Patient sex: M
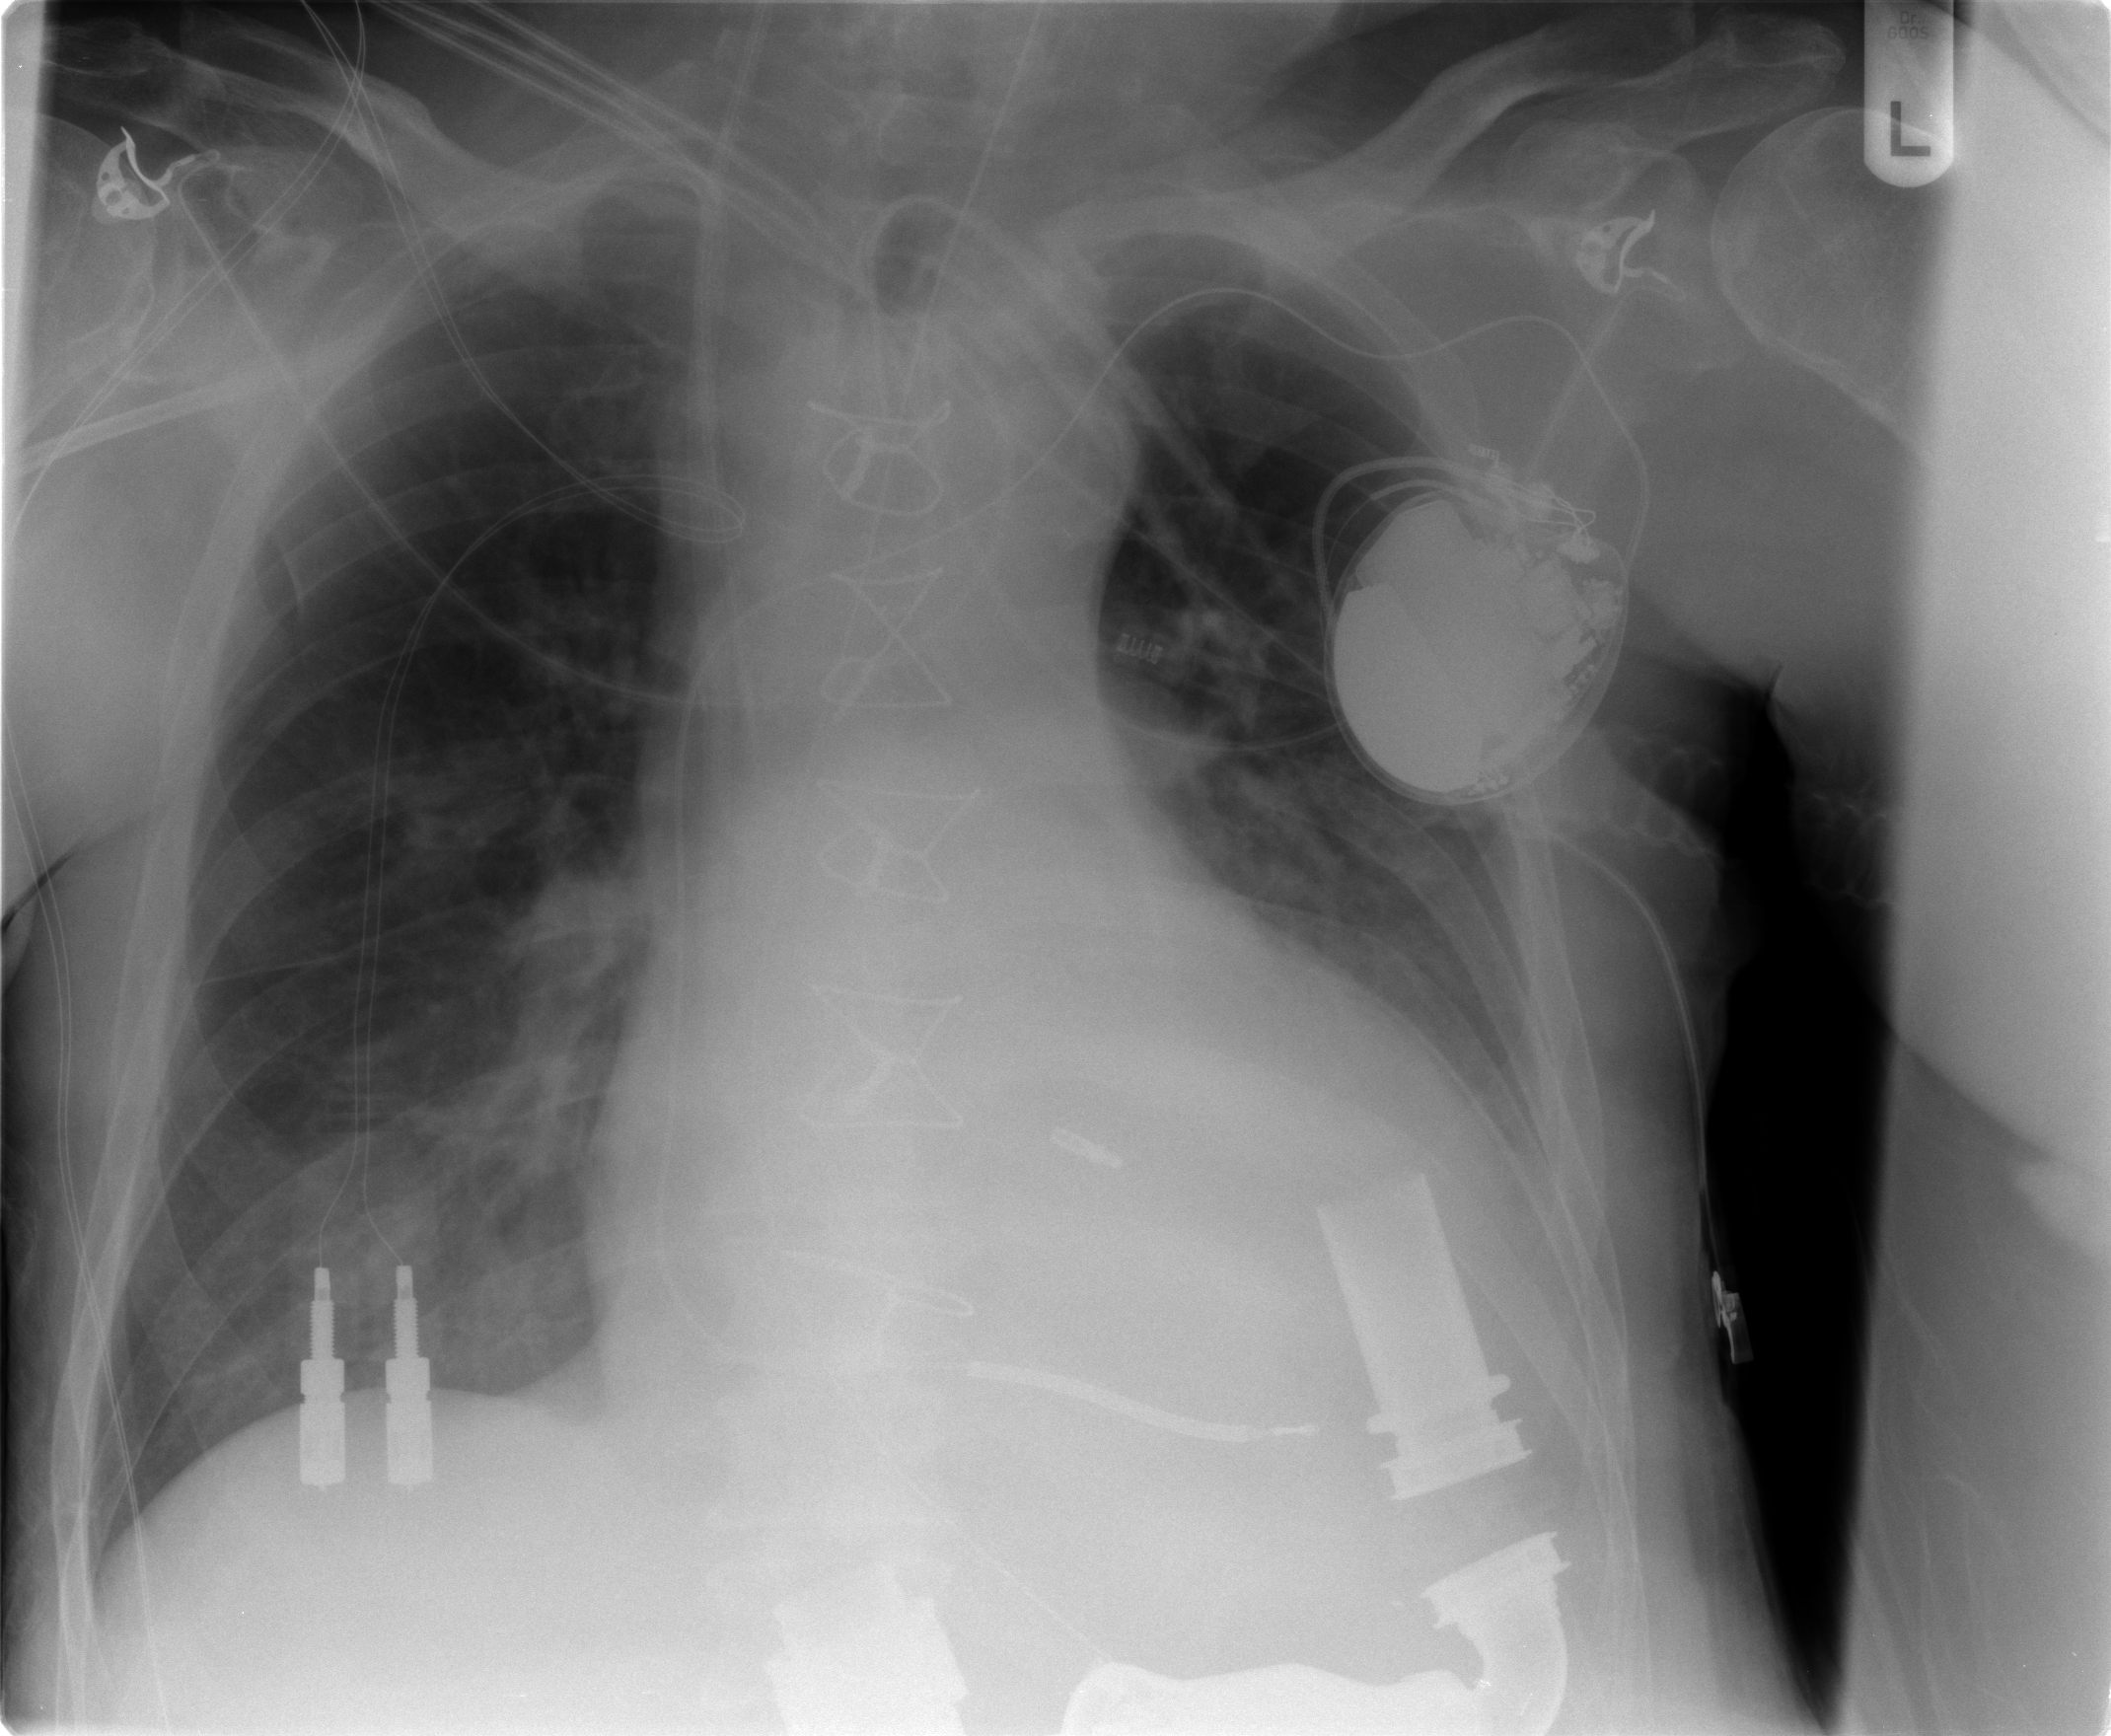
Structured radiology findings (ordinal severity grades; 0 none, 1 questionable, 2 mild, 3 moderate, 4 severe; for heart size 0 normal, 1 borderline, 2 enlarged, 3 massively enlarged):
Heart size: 2
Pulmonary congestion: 0
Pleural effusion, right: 0
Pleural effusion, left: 1
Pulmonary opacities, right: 0
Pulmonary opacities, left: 0
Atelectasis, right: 0
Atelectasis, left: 2